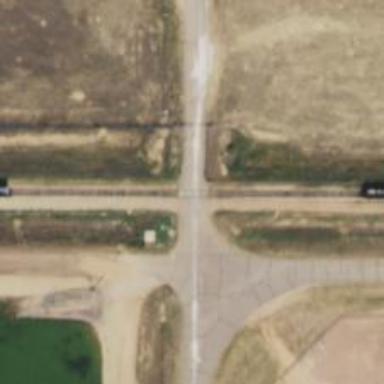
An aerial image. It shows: Railway level crossing.